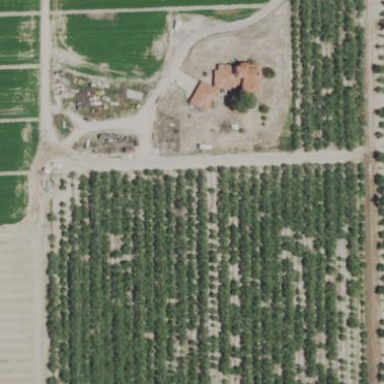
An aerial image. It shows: Orchard filled with almond trees.